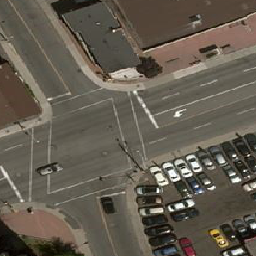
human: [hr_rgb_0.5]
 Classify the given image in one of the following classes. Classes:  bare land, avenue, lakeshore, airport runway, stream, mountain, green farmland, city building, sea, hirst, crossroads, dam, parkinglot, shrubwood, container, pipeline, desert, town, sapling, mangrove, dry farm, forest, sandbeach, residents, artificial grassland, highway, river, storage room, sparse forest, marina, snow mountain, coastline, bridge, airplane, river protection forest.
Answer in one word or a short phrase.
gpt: crossroads